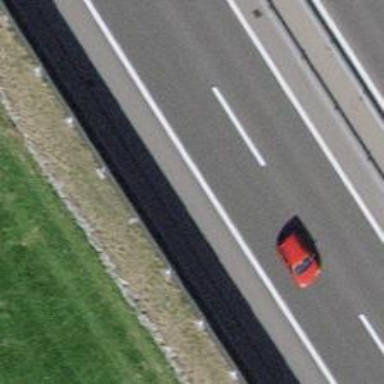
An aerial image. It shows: Asphalt motorway.